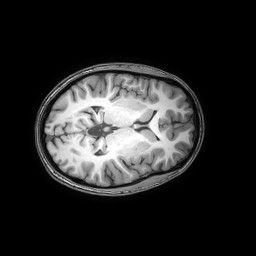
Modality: T1w
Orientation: axial
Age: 18
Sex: female
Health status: healthy
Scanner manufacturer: philips
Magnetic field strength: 3 T
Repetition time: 0.0079 s
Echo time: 0.0035 s